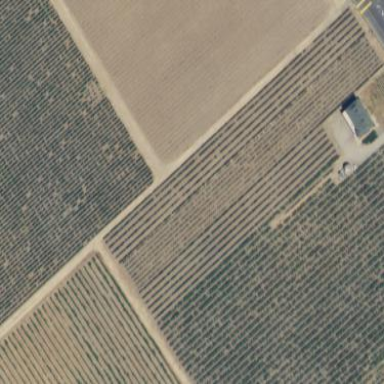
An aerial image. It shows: Vineyard where grapes are grown.